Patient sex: M
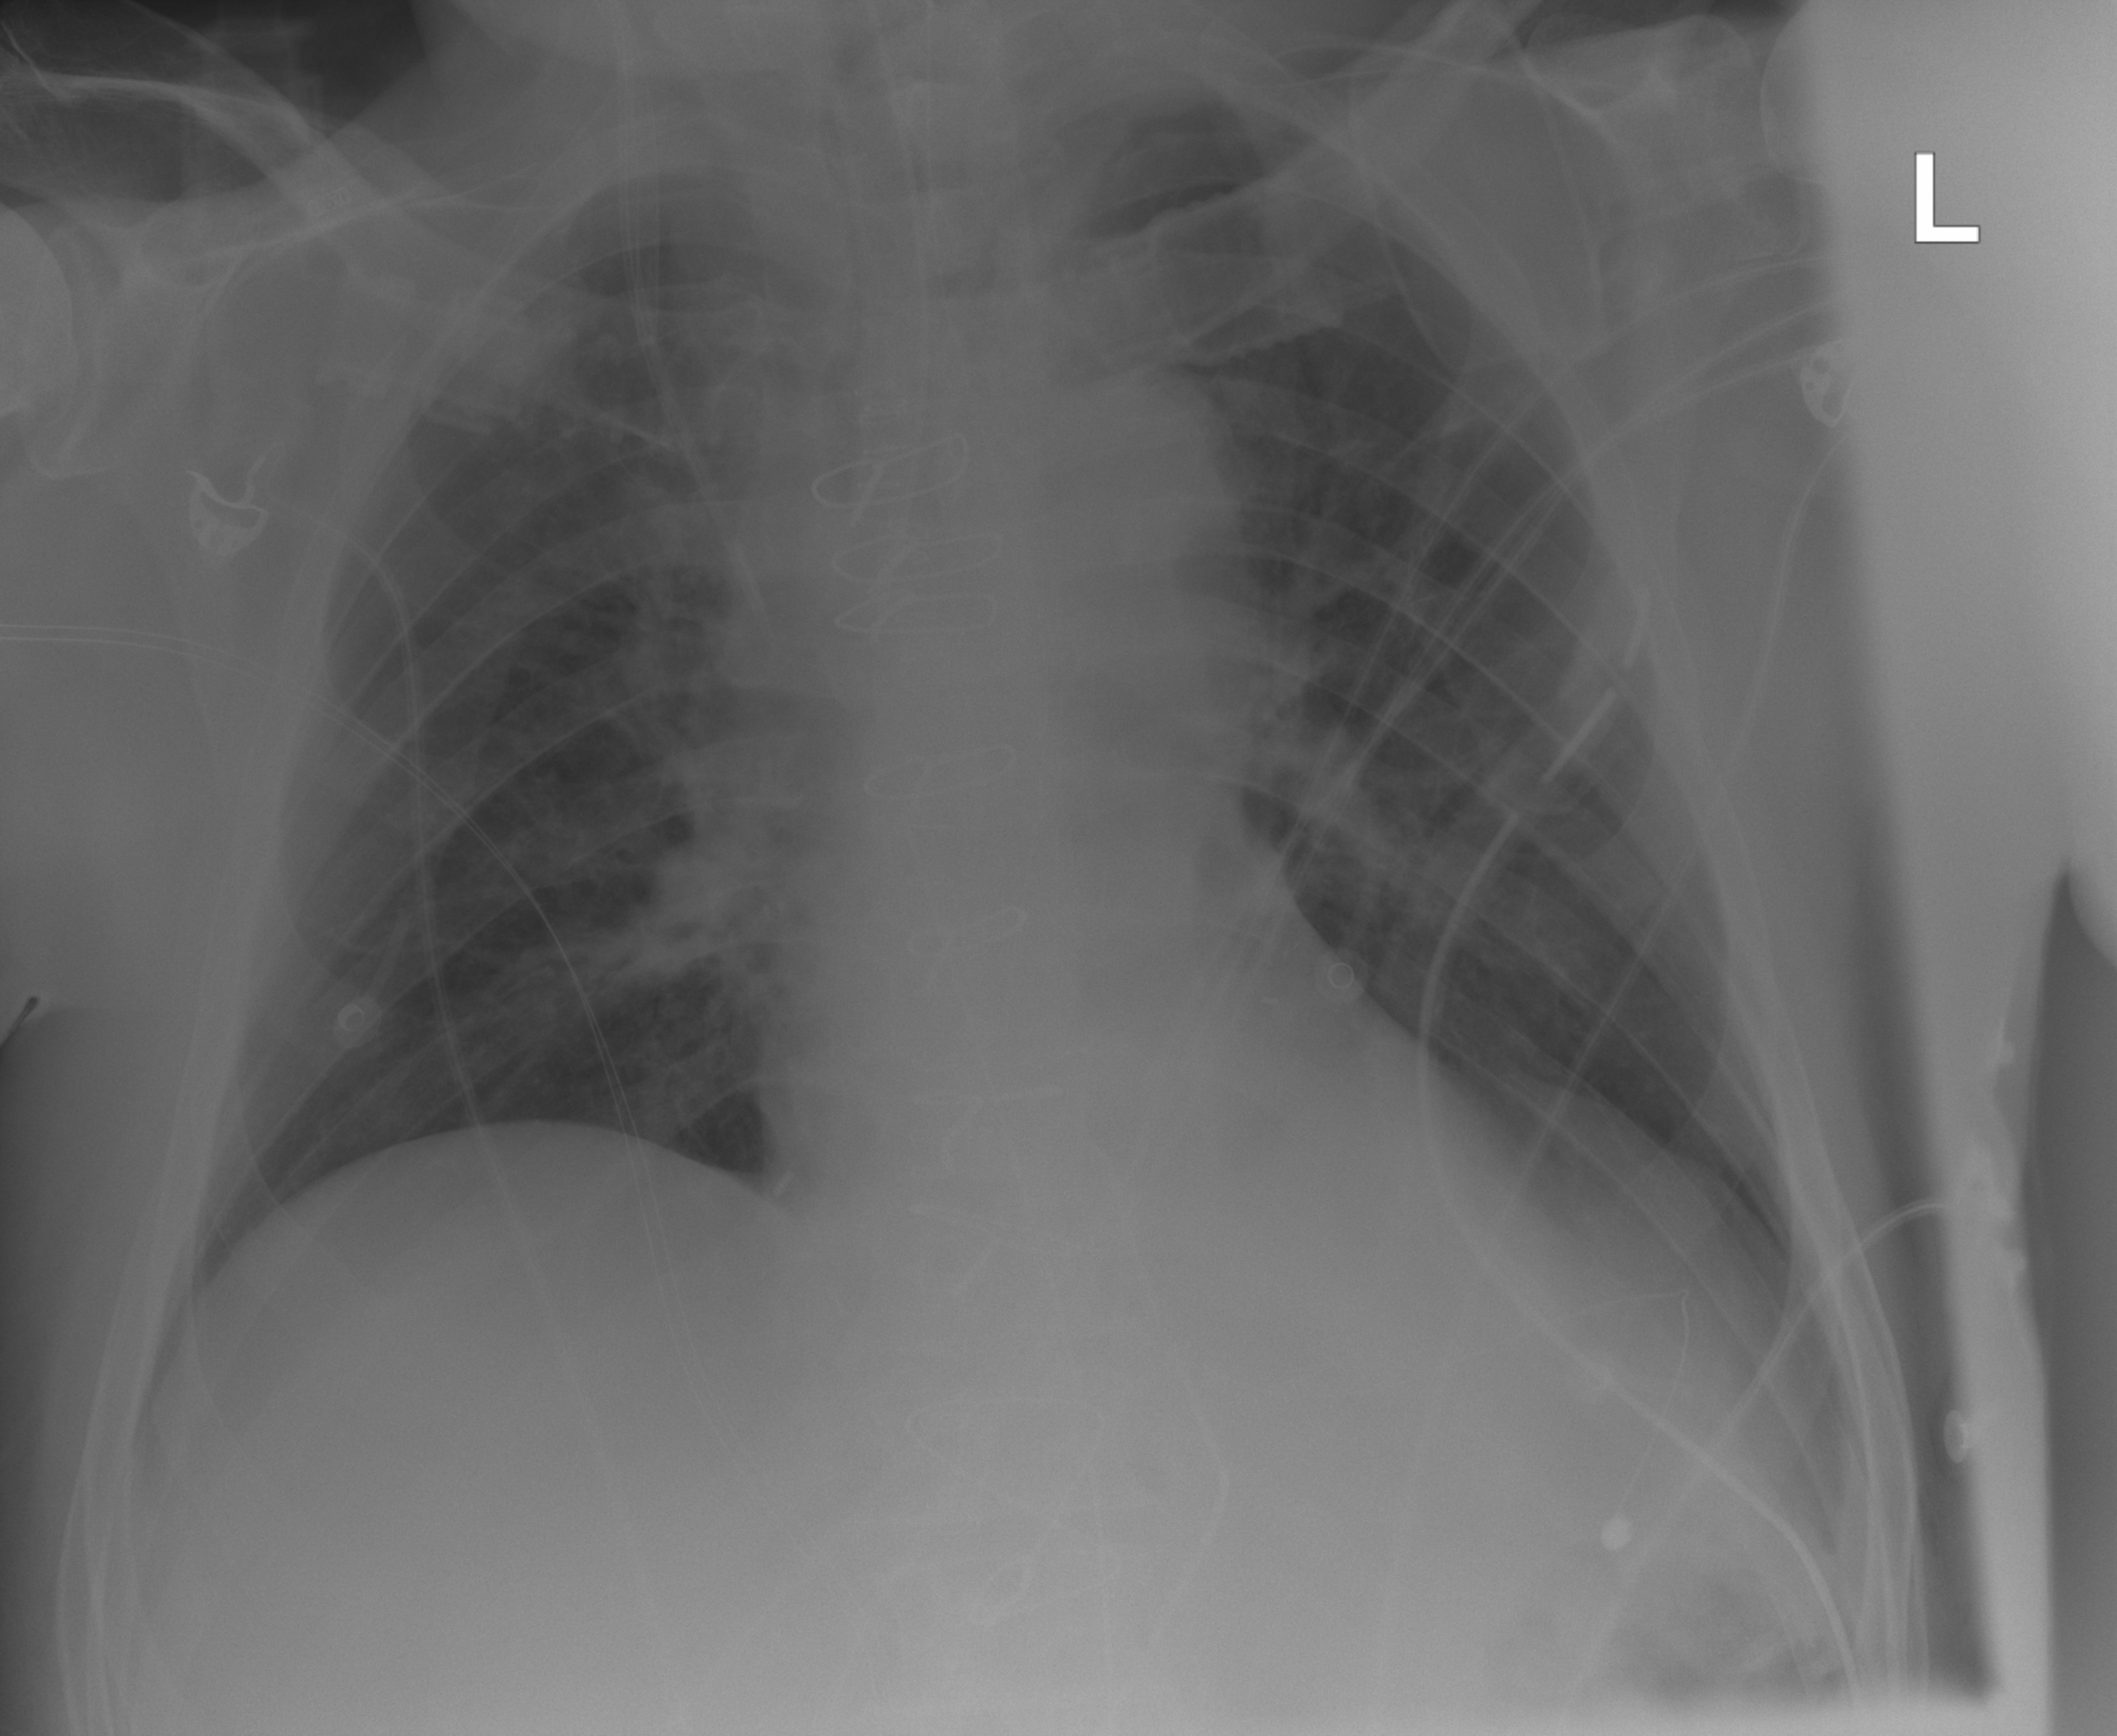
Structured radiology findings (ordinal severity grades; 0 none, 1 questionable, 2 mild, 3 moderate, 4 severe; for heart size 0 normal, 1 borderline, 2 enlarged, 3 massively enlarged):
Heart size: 0
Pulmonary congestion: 2
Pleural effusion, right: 0
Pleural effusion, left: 0
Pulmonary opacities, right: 0
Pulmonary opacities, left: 0
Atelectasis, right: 0
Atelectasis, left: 0